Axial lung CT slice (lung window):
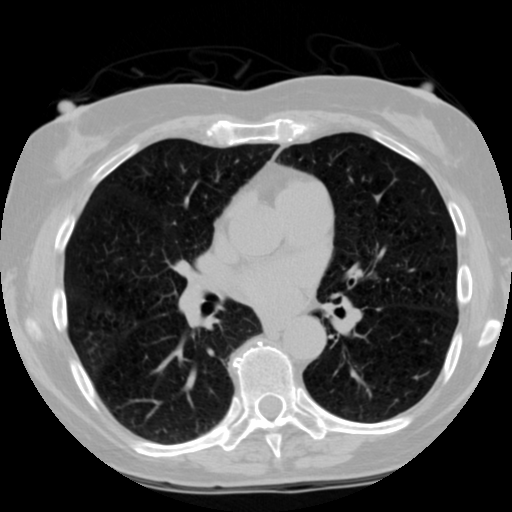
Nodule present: no